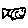
Label: fish